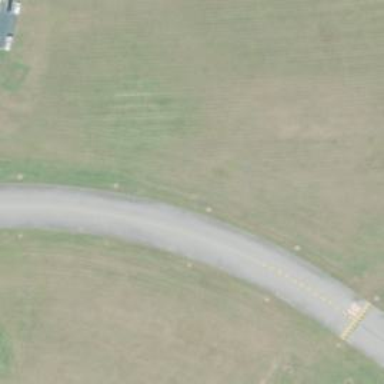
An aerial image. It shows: Image of taxiway at airport.